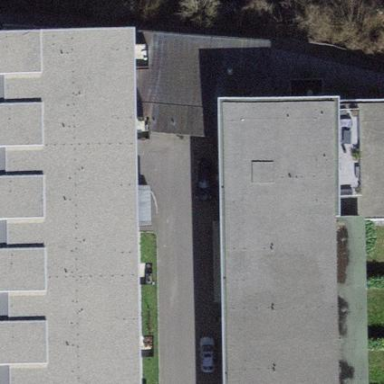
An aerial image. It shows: Commercial building.